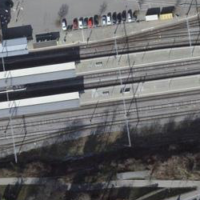
EUNIS habitat code: 57
Species observed at this site:
Episyrphus balteatus
Corvus corone
Anas platyrhynchos
Parus major
Erithacus rubecula
Milvus migrans
Troglodytes troglodytes
Columba livia
Passer domesticus
Turdus merula